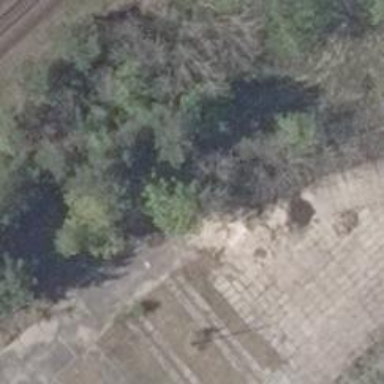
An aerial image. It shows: Disused railway spur line.